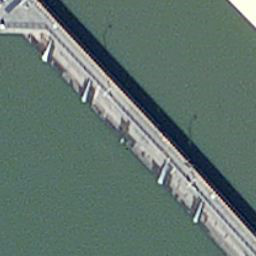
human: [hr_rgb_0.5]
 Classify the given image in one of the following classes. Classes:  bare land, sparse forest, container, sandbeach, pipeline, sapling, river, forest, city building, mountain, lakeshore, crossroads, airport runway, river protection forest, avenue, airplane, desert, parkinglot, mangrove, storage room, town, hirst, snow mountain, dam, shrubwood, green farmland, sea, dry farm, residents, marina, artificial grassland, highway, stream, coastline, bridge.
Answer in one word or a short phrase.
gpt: dam